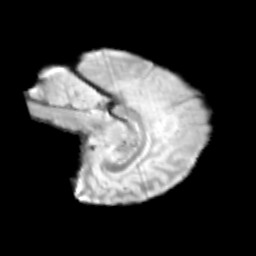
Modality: T2w
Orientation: sagittal
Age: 10
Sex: female
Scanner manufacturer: siemens
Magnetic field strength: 3 T
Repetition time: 3.8 s
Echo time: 0.07 s